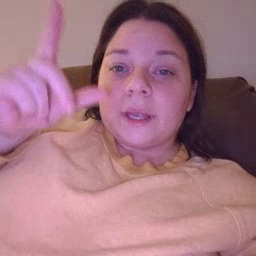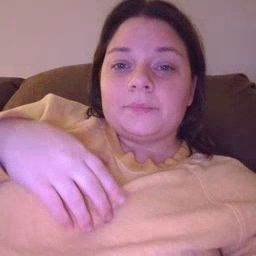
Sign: awake